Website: apple
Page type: payment
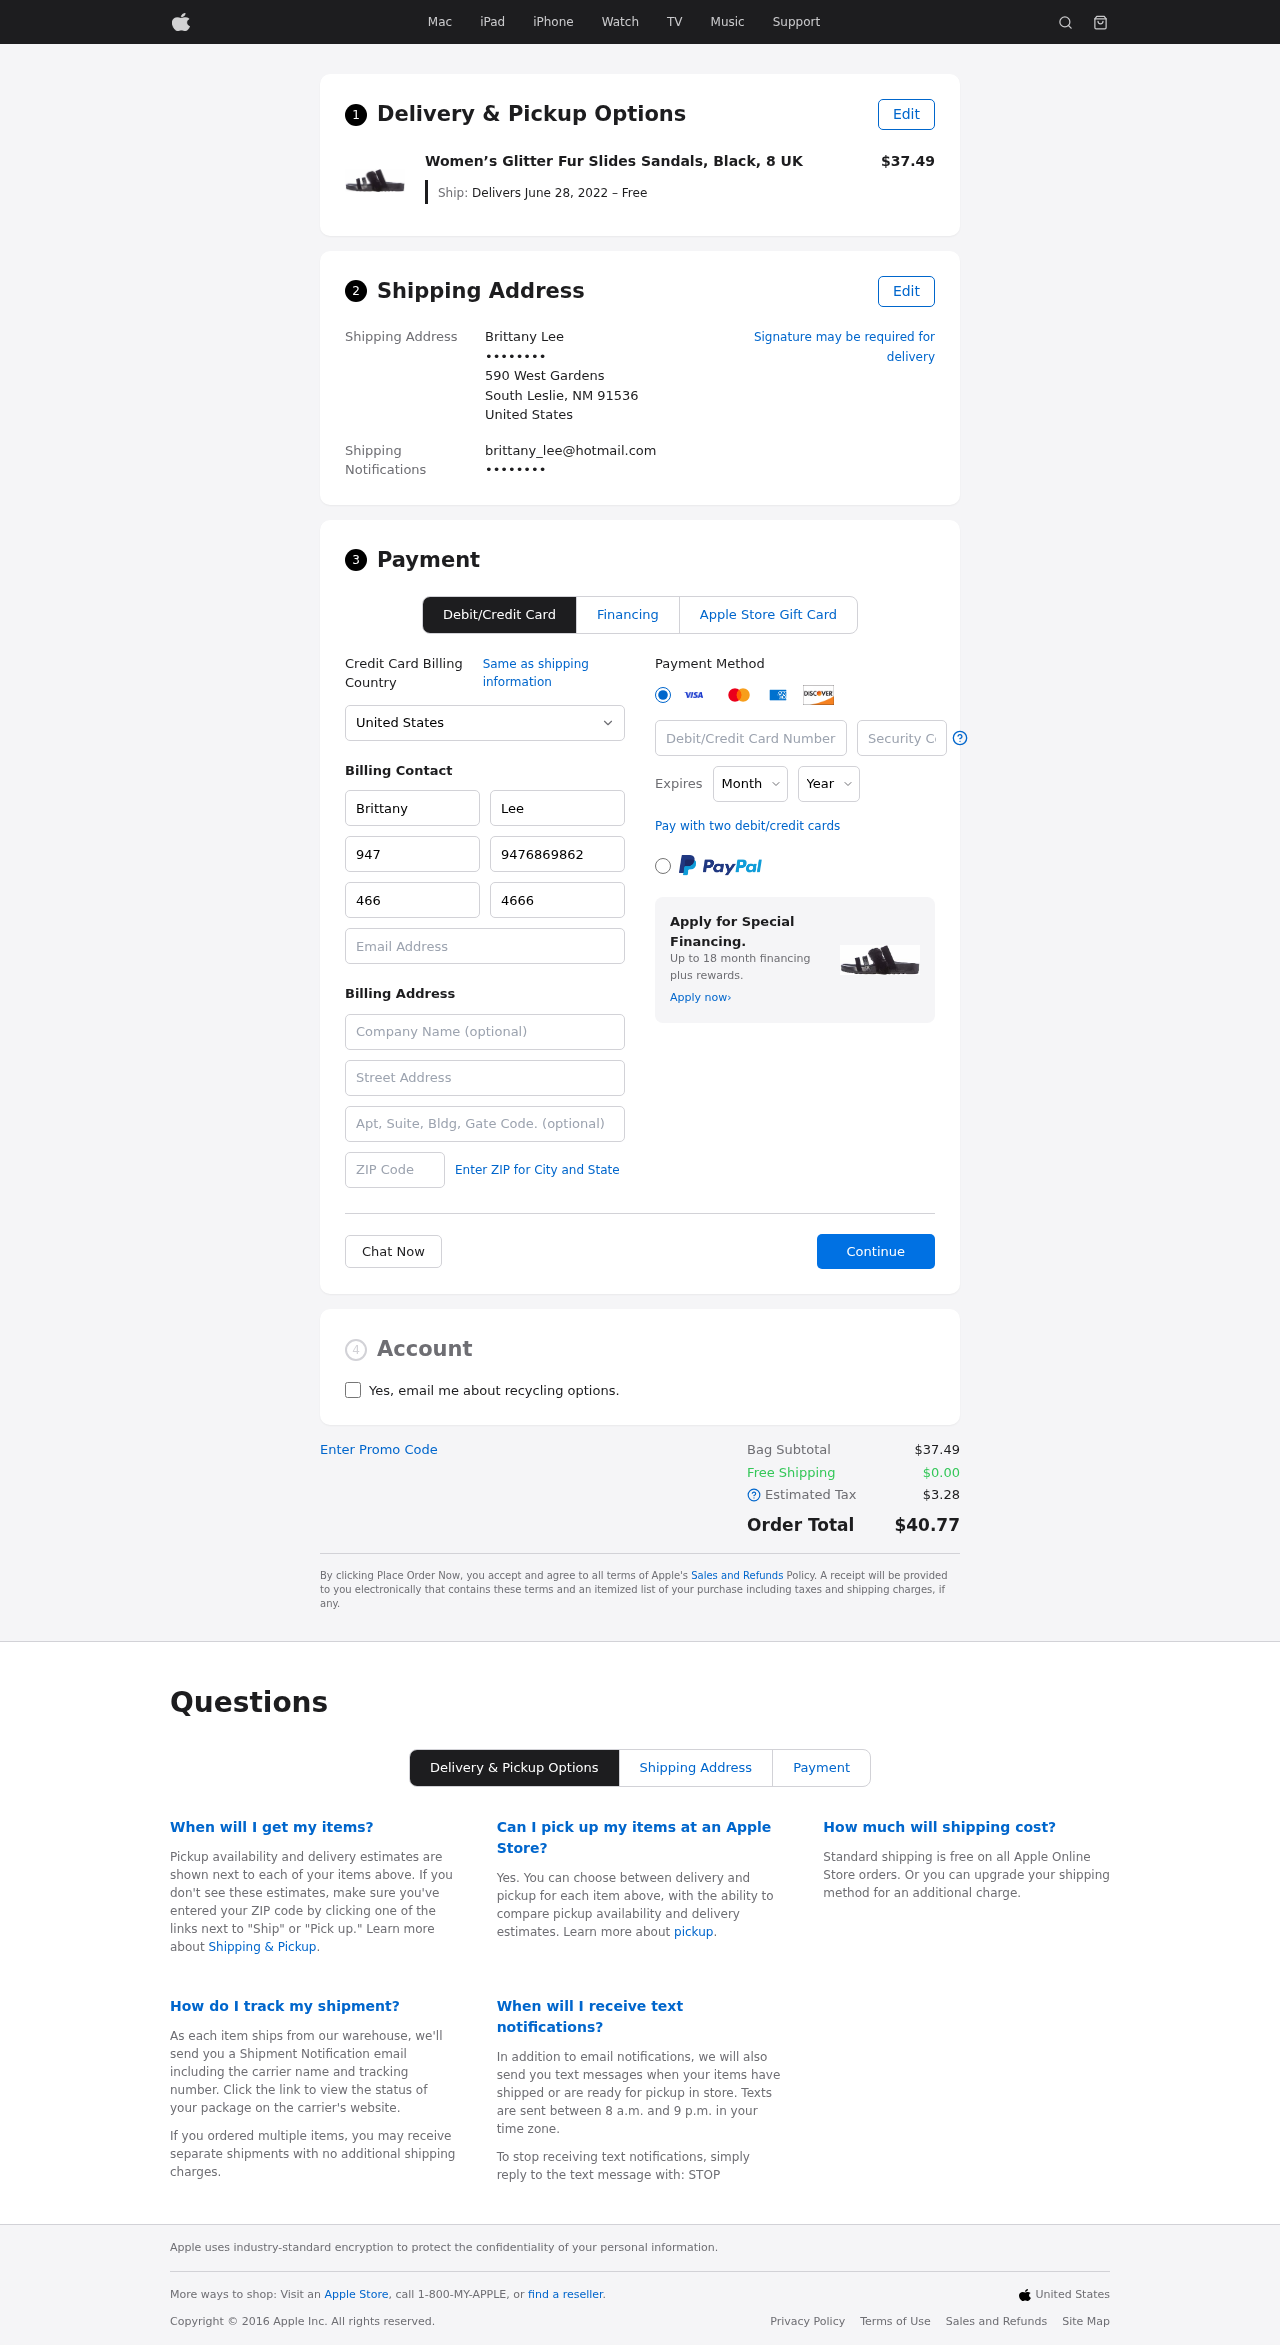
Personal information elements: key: PII_CARD_CVV
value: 760
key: PII_CARD_EXPIRY_MONTH
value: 02
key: PII_CARD_EXPIRY_YEAR
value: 26
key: PII_CARD_NUMBER
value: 2720 2075 2362 3680
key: PII_CITY_STATE_ZIP
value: South Leslie, NM 91536
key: PII_COMPANY
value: Wilson Group
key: PII_COUNTRY
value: United States
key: PII_EMAIL
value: brittany_lee@hotmail.com
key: PII_EMAIL2
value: brittany_lee@hotmail.com
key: PII_FIRSTNAME
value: Brittany
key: PII_FULLNAME
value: Brittany Lee
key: PII_LASTNAME
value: Lee
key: PII_PHONE3
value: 9476869862
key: PII_PHONE_ALT
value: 4666194115
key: PII_PHONE_ALT_AREA
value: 466
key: PII_PHONE_AREA
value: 947
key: PII_POSTCODE2
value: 14390
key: PII_SECURITY_CODE
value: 66238
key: PII_STREET
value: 590 West Gardens
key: PII_STREET2
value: Apt. 410
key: PII_PHONE
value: ••••••••
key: PII_PHONE2
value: ••••••••
Product elements: key: PRODUCT1_NAME
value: Women’s Glitter Fur Slides Sandals, Black, 8 UK
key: PRODUCT1_PRICE
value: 37.49
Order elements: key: ORDER_DELIVERY_DATE
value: Delivers June 28, 2022 – Free
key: ORDER_SUBTOTAL
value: $37.49
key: ORDER_SHIPPING_COST
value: $0.00
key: ORDER_TAX
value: $3.28
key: ORDER_TOTAL
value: $40.77